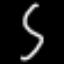
Label: squiggle